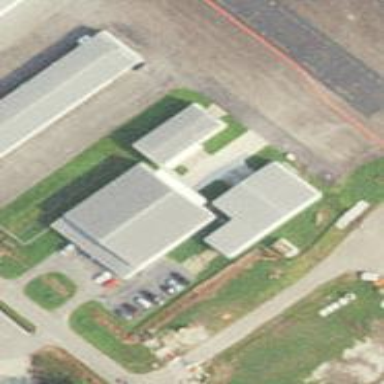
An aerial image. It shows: Hangar building at airport.